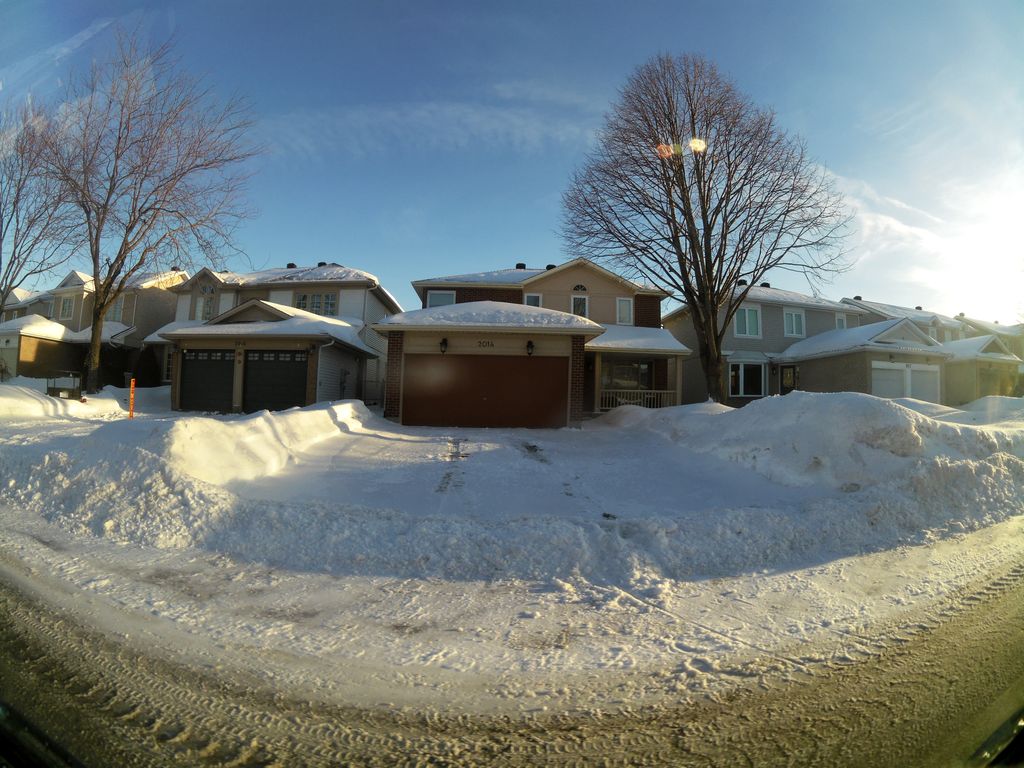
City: ottawa-gatineau